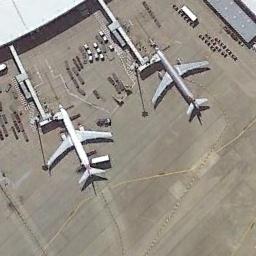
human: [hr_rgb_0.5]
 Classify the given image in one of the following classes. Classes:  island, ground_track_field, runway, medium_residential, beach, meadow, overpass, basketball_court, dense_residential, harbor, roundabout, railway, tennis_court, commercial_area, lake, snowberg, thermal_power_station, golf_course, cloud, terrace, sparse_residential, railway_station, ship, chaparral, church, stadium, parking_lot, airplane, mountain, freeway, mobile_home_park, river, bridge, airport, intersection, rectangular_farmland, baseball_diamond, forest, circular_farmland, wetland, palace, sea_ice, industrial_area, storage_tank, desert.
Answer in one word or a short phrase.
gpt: airplane